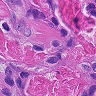
Metastatic tissue present: yes